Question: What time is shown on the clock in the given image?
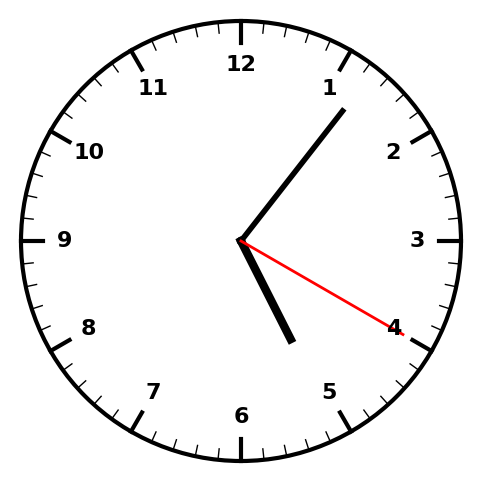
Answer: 05:06:20